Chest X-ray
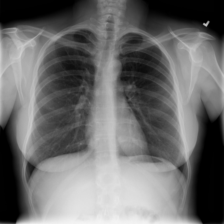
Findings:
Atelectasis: negative
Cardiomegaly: negative
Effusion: negative
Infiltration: positive
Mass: negative
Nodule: negative
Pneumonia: negative
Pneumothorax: negative
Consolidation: negative
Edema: negative
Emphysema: negative
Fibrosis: negative
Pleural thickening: negative
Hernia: negative